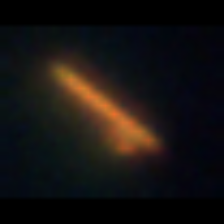
Taxon: Pennate
Group: Diatoms